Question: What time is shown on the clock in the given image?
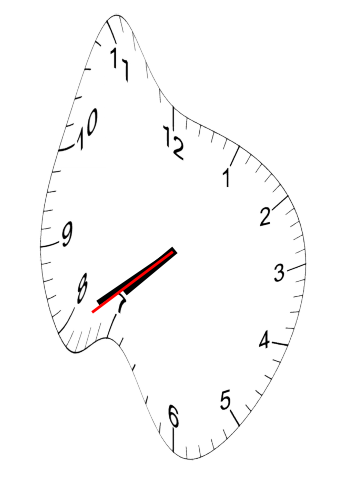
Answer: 07:39:39